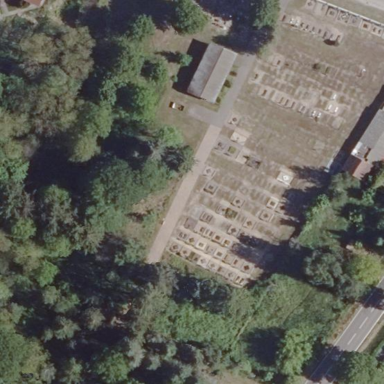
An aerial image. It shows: Cemetery with wall surrounding it.